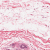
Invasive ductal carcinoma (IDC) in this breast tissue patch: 0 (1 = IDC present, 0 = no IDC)